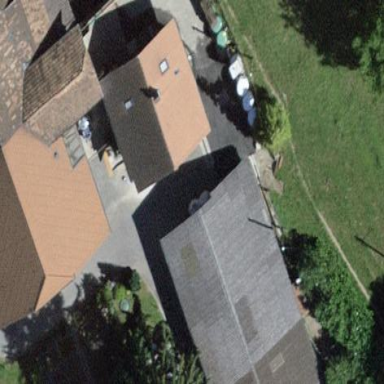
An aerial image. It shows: Garage.